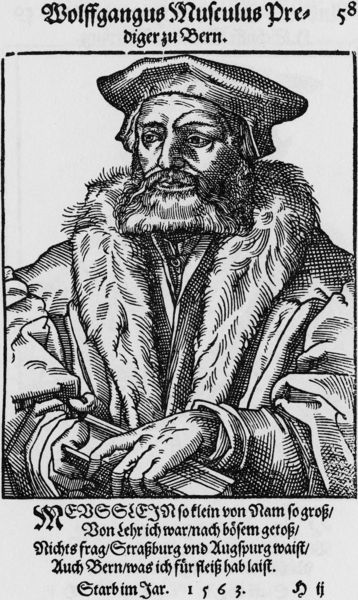
Titel: Bildnis des Wolfgang Musculus
Künstler: Tobias Stimmer
Institution: (Seriendruck)
Schlagwörter: hand, mann, weiß, finger, grau, hut, mund, nase, ohr, profil, schwarz, stirn, blick, haube, alt, bart, jacke, kappe, mütze, augen, bibel, falten, gesicht, halten, kragen, pelz, vollbart, ärmel, bildnis, herr, hände, portrait, porträt, haare, mantel, reich, decke, lippen, maus, fell, holzschnitt, schrift, grafik, graphik, deutsch, buch, druck, druckgraphik, schraffur, radierung, stich, titel, schwarzweiß, text, zeitung, überschrift, einband, talar, prediger, barett, pelzkragen, seiten, pelzmantel, mittelalter, wams, gedicht, gelehrter, dürer, entdecker, kupferstich, zeihnung, spruch, latein, gepflegt, humanist, spanier, scharffur, anzeige, schaube, wolfgang, sereindruck, bern, po, wolfgang musculus, 58, musculus, 1563, beatz, tiger zu bern, sertiendruck, schrift hut, muculus, mittelalterlichen, mulculus